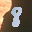
Label: 8